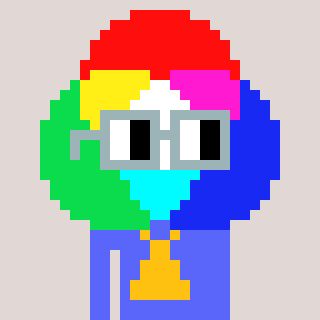
a pixel art character with square dark gray glasses, a color circle-shaped head and a purple-colored body on a warm background